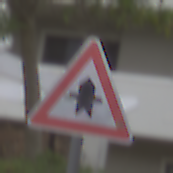
Verkehrszeichen: Vorfahrt
Umgebung: Outdoor, Urban
Tageszeit: Midday
Wetter: Overcast
Licht: Natural
Jahreszeit: NotSpecified
Kontrast: LowContrast